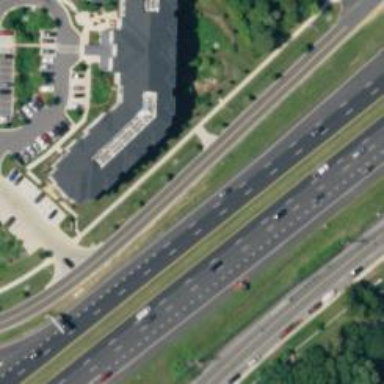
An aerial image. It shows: Trunk highway with expressway features.